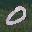
Label: 0